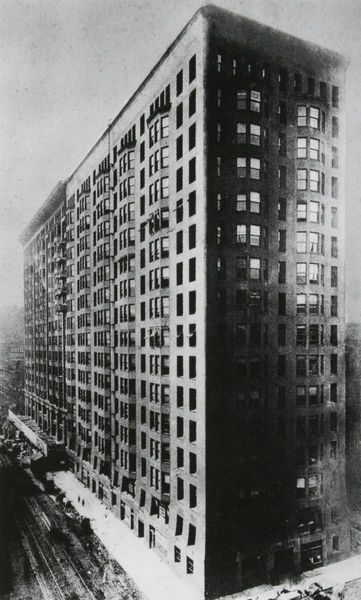
Titel: Außenansicht
Künstler: Daniel Burnham
Standort: Chicago (Illinois)
Institution: Monadnock Building
Schlagwörter: berg, dunkel, feuer, himmel, weiß, menschen, stadt, fenster, glas, grau, schwarz, strasse, zeichnung, dach, gebäude, haus, weg, alt, architektur, lang, rahmen, bild, hügel, flach, front, ecke, fassade, perspektive, pflaster, studie, moderne, leer, modern, mauer, kahl, amerika, auto, krieg, wohnung, spiegeln, hoch, flucht, foto, fotografie, photographie, eisen, eckhaus, wohnhaus, gerüst, eckig, bürgersteig, gehsteig, rechteck, stockwerk, beton, trostlos, scheiben, schwarz-weiß, wolkig, straßenschlucht, bahnhof, reihe, entwurf, photo, reihen, fensterreihen, skelett, eck, glasfenster, eisenbahn, konstruktion, verkehr, schräge, etagen, geschosse, gleis, gleise, glasscheiben, usa, büro, block, brandt, glasfassade, stahl, stockwerke, aufnahme, bau, autos, geschoss, historisch, wohnungen, durchfensterung, photografie, etage, flachdach, profanbau, bürogebäude, kubus, fensterfront, schmucklos, fassadengliederung, strassenflucht, bürohaus, fensterreihe, planung, skelettbau, stahlträger, stahlbau, hochhaus, avenue, ausgebrannt, wolkenkratzer, new york, fahrbahn, skyscraper, chicago, wright, grauf, sullivan, fluht, form follows function, glasscheibenn, hochaus, hochbau, mies van der rohe, mis van der rohe, reih, skyscarper, straßenfluch, wlkenkratzer, gehry, auslucht, stagen, 1900, 20er jahre, hochhuas, lochfensterfassade, stra0e, schwarzwei0, fotograhpie, dacch, 20. jahrhundret